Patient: sex F, age 66
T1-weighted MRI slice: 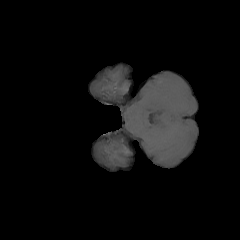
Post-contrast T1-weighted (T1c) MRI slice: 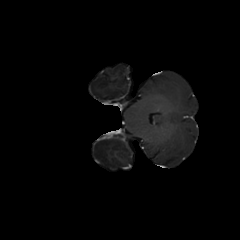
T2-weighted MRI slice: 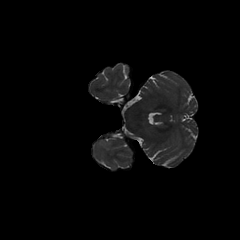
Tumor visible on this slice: no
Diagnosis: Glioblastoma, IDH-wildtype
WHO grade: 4